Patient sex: F
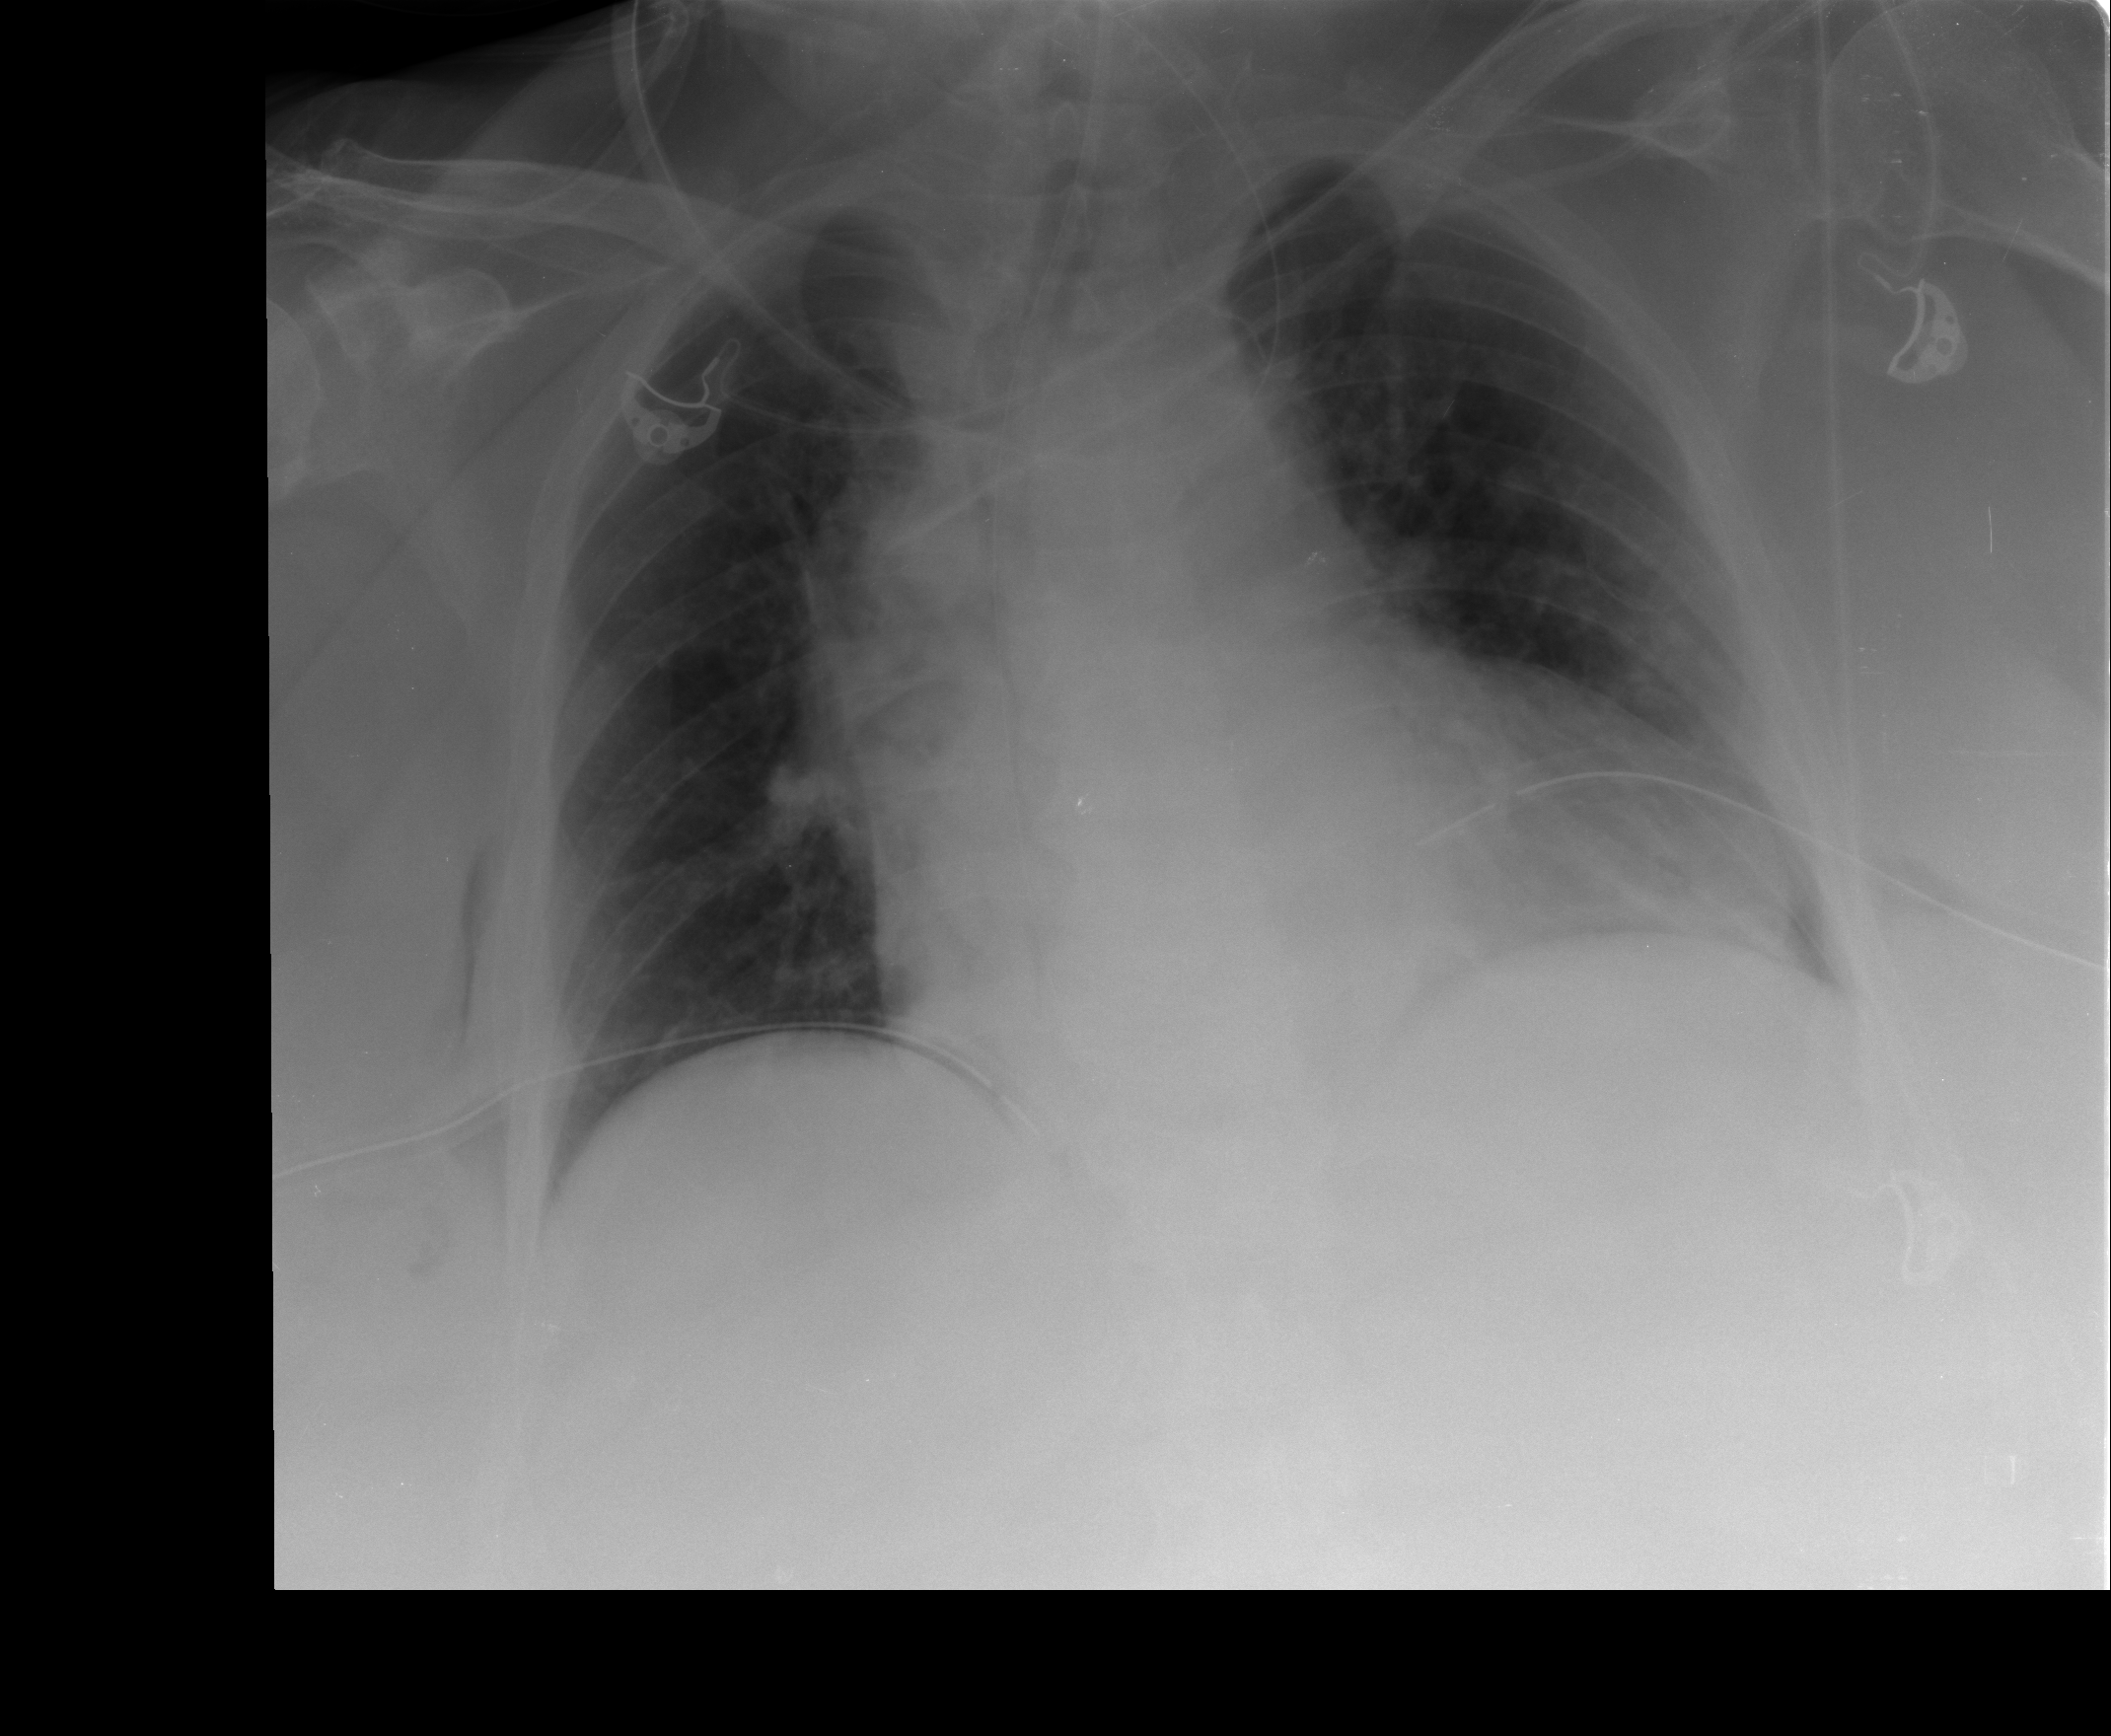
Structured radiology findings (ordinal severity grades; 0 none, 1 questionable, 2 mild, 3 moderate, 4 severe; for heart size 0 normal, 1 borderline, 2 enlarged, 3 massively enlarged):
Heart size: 2
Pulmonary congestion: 0
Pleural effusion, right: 0
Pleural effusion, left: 0
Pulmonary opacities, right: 0
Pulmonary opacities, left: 0
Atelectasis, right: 2
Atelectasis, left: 2